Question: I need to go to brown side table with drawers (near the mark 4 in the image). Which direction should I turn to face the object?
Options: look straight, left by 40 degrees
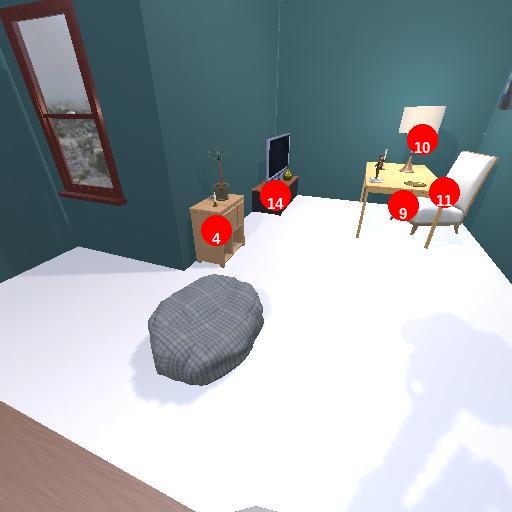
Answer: look straight